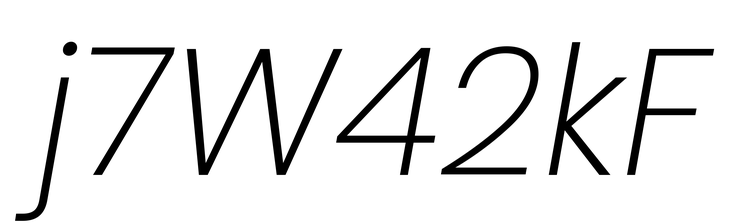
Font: Poppins-ExtraLightItalic